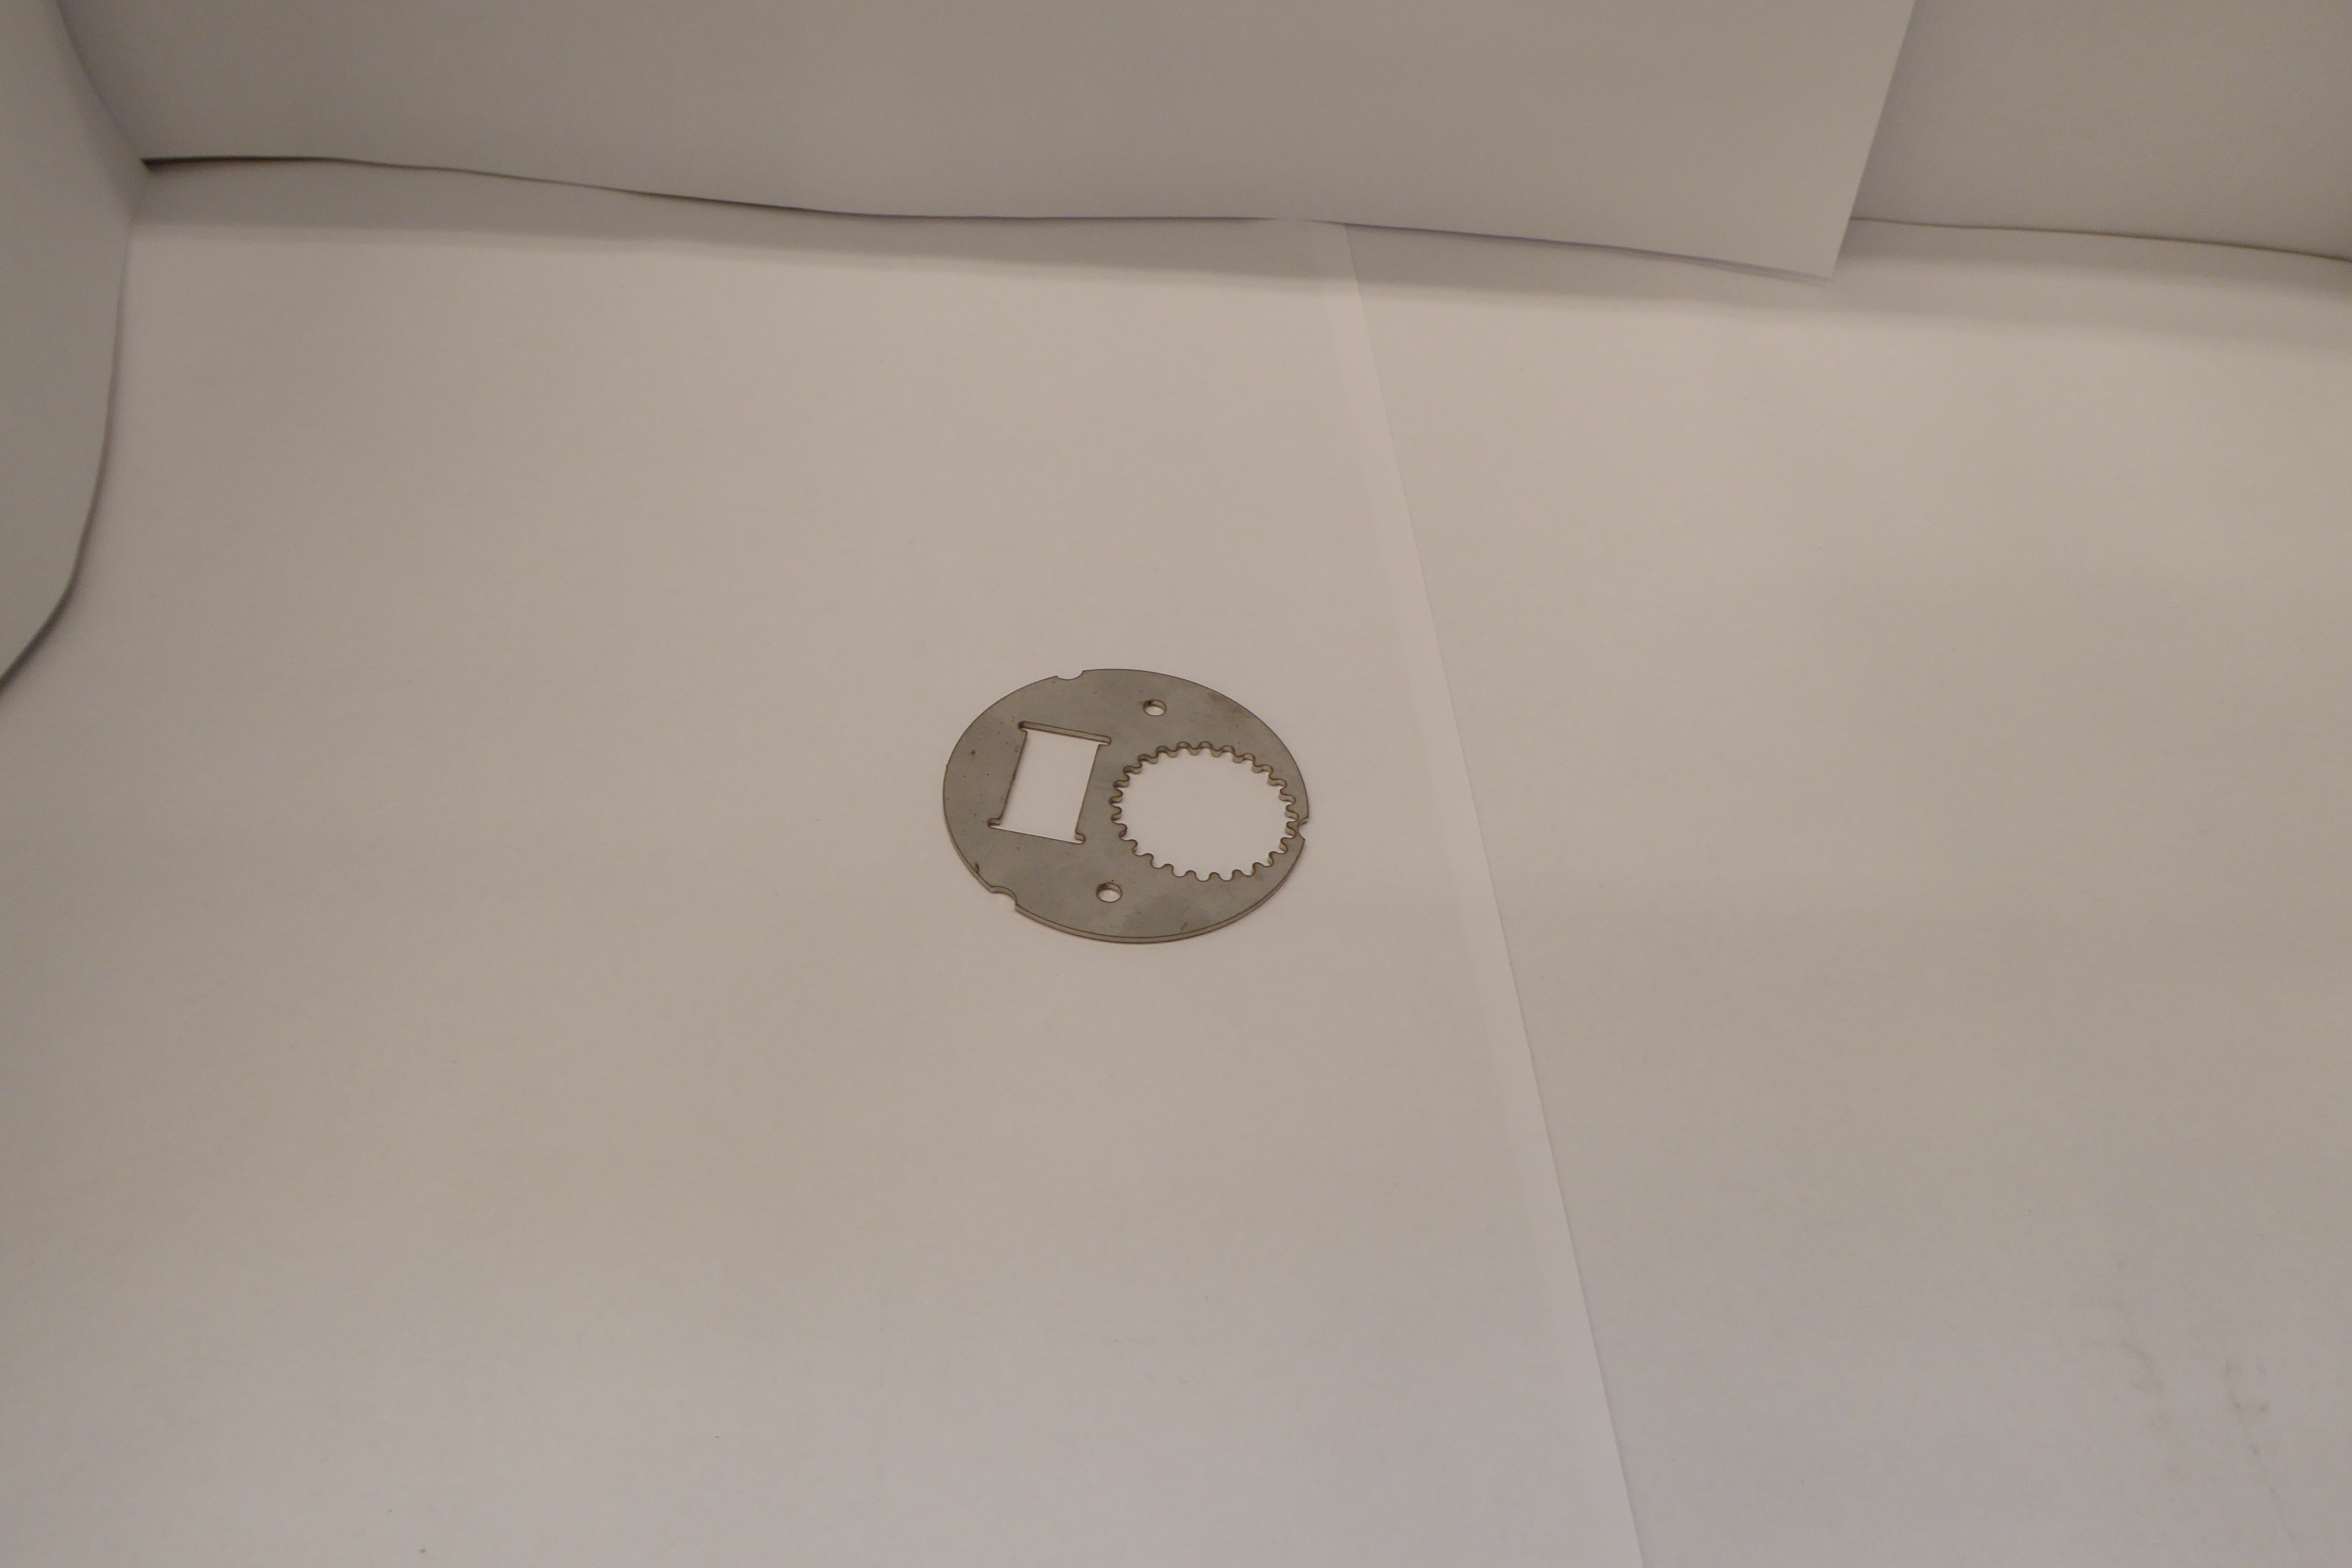
Label: Bottle Opener - Inlay